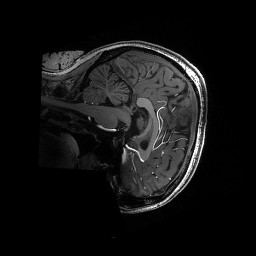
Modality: T1w
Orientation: sagittal
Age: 27
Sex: female
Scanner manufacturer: siemens
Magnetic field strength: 6.98 T
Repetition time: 3.1 s
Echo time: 0.00252 s